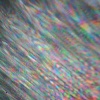
Label: sunburn